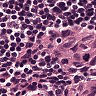
Metastatic tissue present: yes